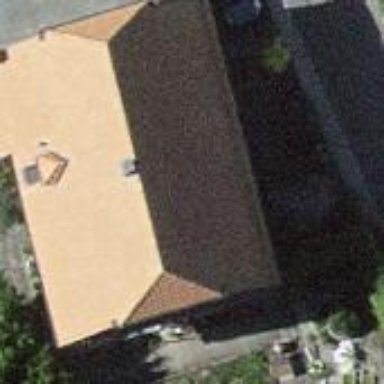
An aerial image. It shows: House with half-hipped roof shape.